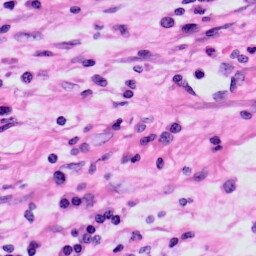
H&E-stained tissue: Skin